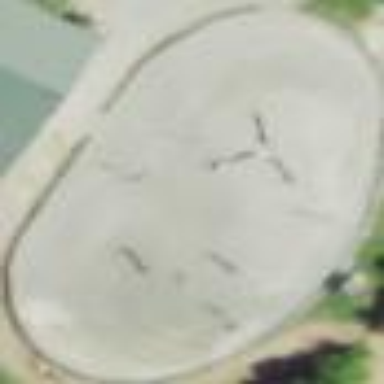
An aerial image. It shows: Equestrian pitch with dirt surface for leisure land activities.